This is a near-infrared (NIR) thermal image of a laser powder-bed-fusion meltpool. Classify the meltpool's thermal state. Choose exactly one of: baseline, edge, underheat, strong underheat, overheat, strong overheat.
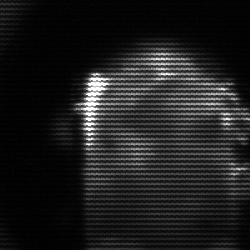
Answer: baseline